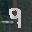
Label: 9